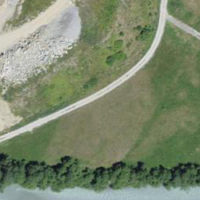
EUNIS habitat code: 24
Species observed at this site:
Artemisia vulgaris